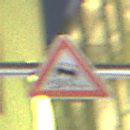
Verkehrszeichen: SchleuderOderRutschgefahr
Umgebung: Outdoor, Urban
Tageszeit: Night
Wetter: PartlyCloudy
Licht: Artificial
Jahreszeit: NotSpecified
Kontrast: HighContrast